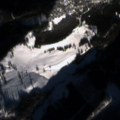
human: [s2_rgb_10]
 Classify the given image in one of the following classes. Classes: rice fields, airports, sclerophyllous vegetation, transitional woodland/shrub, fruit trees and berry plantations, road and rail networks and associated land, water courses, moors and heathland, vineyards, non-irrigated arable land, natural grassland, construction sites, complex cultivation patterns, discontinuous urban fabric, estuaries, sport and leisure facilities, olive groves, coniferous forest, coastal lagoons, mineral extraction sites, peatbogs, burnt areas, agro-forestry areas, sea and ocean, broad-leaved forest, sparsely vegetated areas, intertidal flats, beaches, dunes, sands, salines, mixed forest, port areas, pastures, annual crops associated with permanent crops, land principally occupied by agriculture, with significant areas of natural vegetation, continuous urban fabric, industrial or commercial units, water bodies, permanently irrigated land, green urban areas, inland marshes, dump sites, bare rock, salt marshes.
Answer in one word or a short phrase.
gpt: pastures, coniferous forest, mixed forest